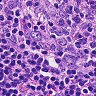
Metastatic tissue present: no